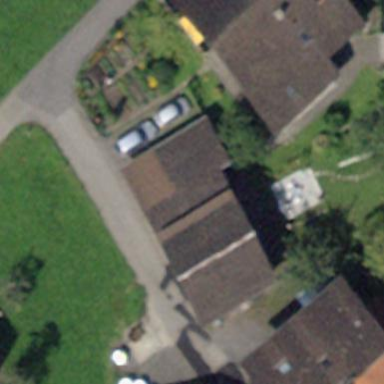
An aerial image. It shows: Barn.